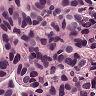
Metastatic tissue present: yes